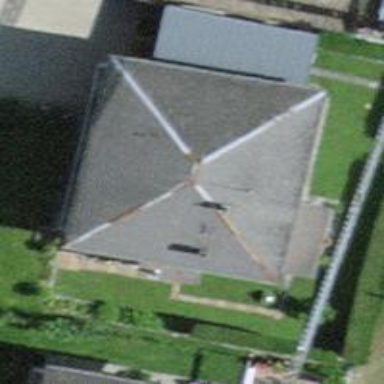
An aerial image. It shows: Building with pyramidal-shaped roof.